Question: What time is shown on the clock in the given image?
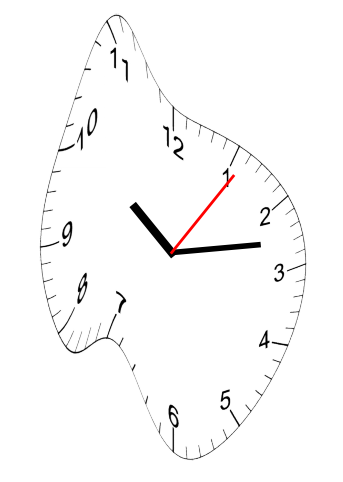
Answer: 10:13:06